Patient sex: M
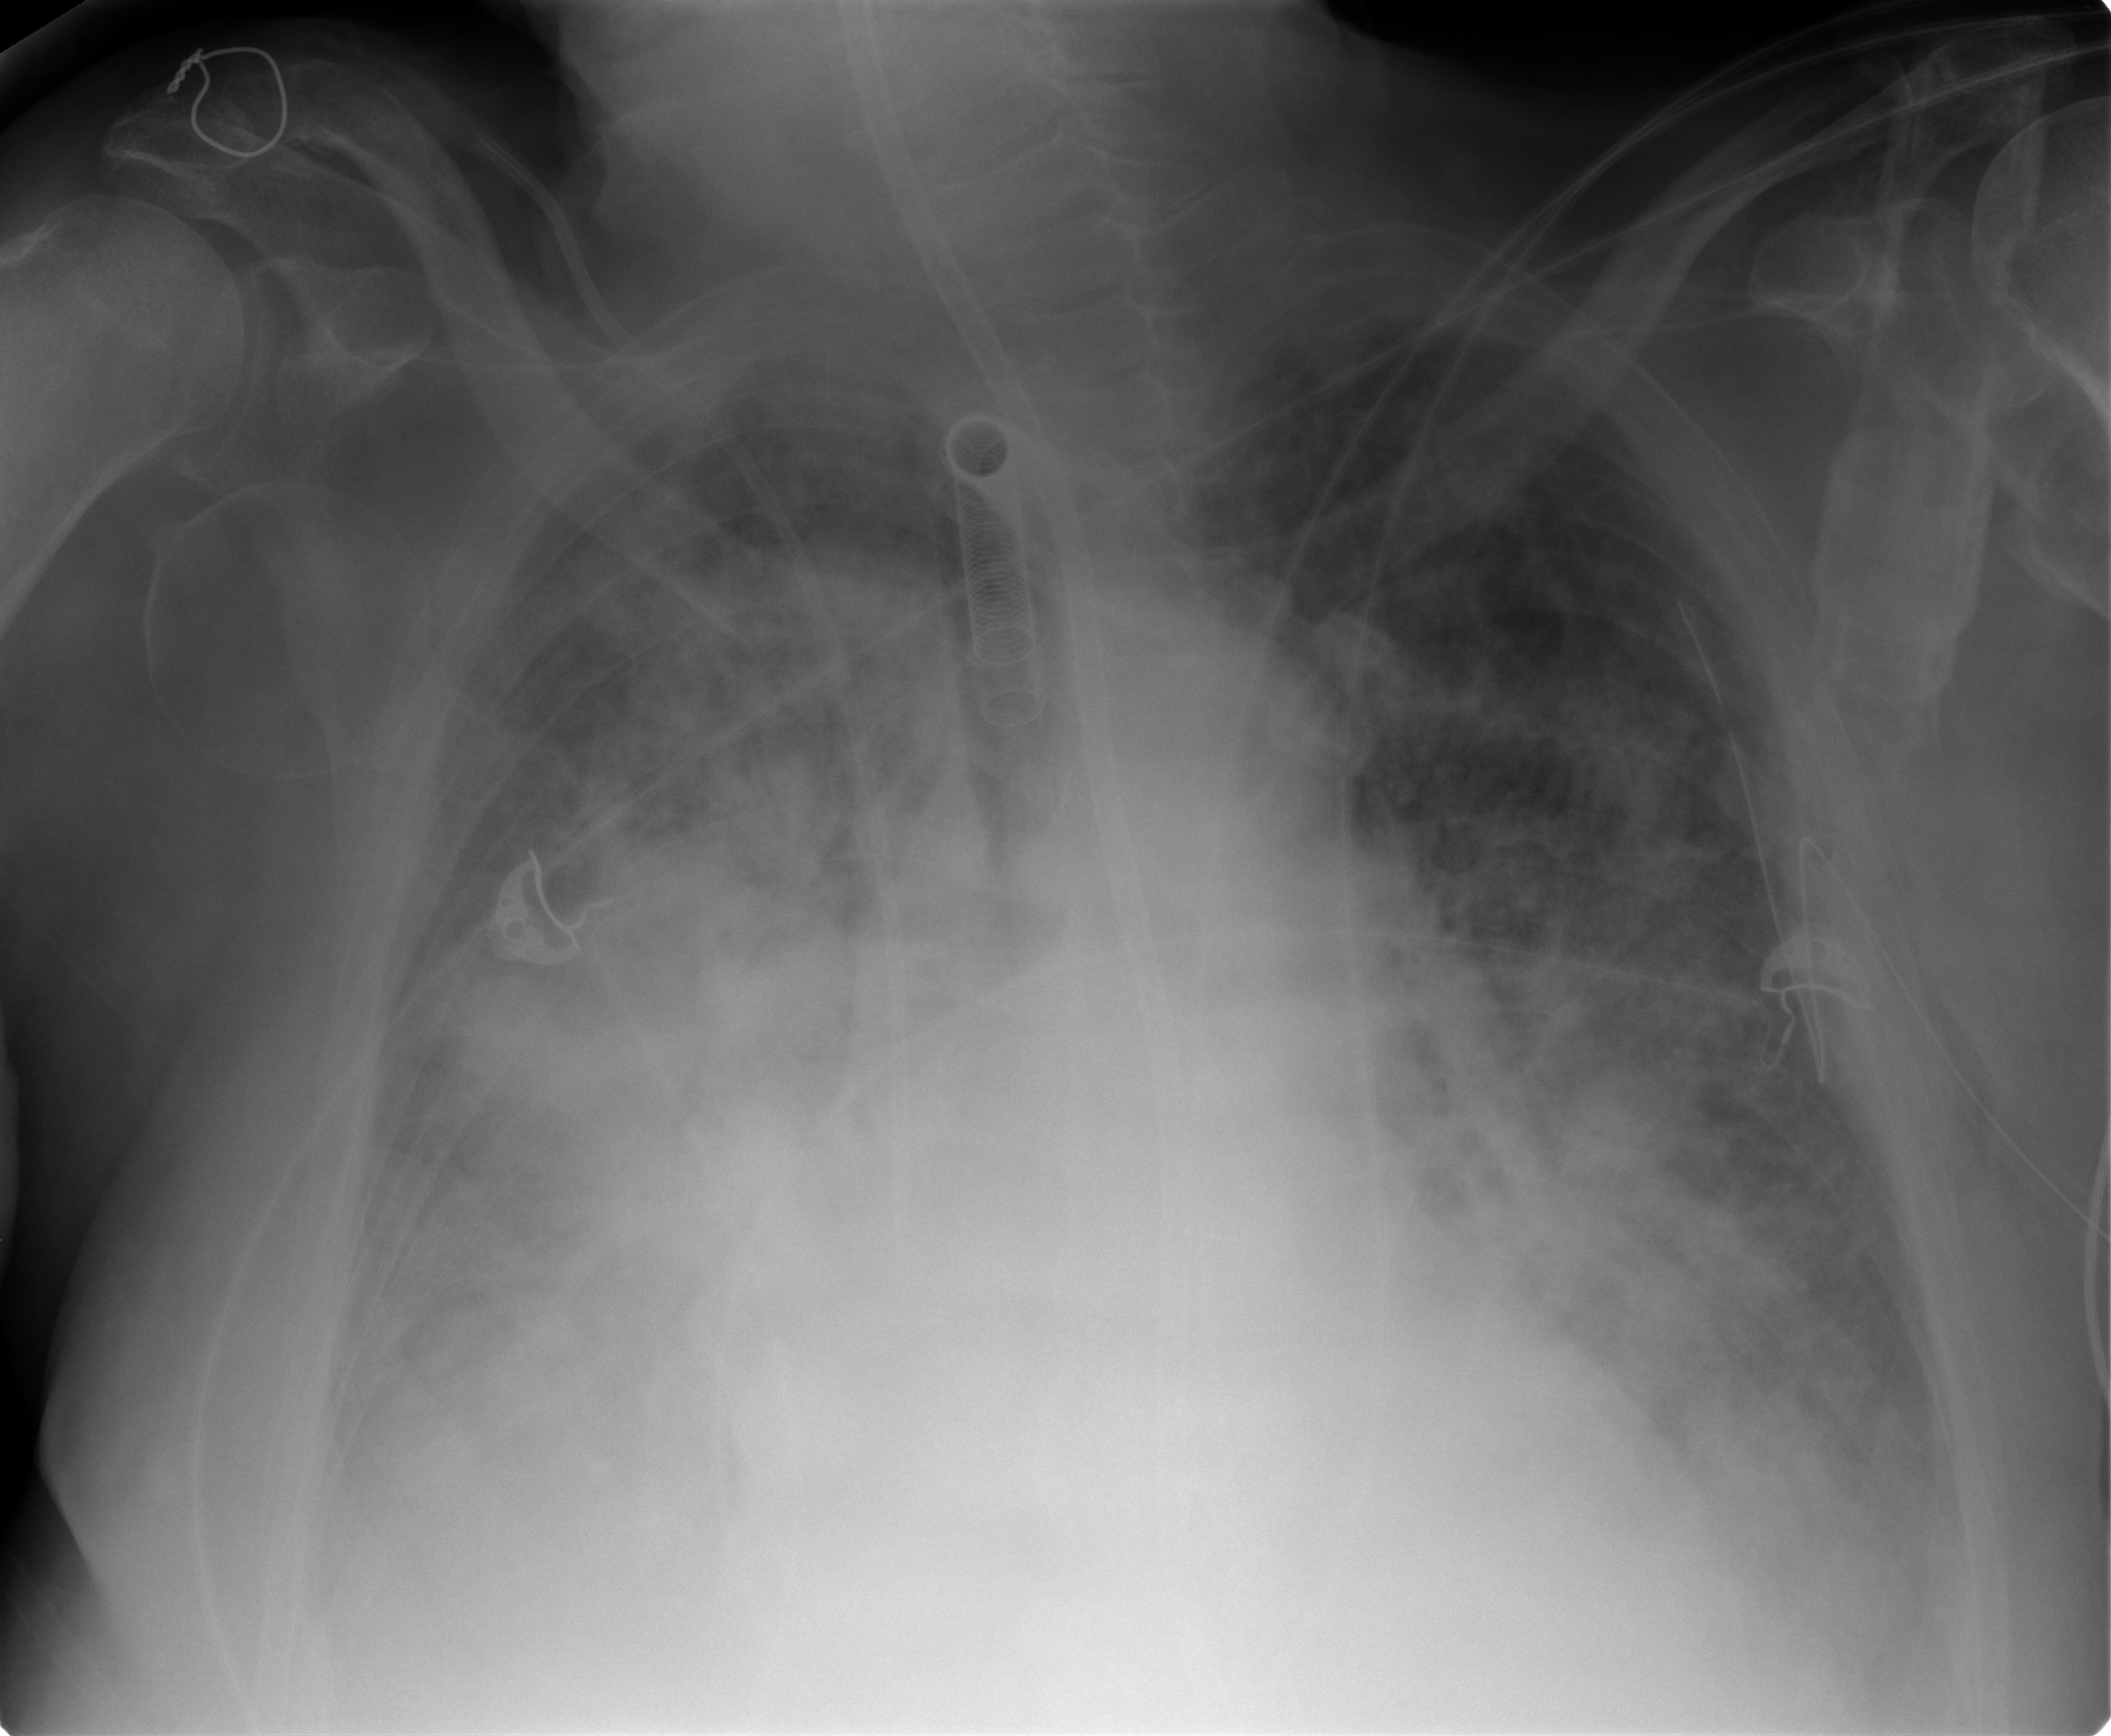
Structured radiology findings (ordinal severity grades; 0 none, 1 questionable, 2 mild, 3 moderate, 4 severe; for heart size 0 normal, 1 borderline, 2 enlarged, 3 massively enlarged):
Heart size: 2
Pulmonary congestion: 3
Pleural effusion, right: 2
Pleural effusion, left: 2
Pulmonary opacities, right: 4
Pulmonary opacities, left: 3
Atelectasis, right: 3
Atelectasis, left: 3